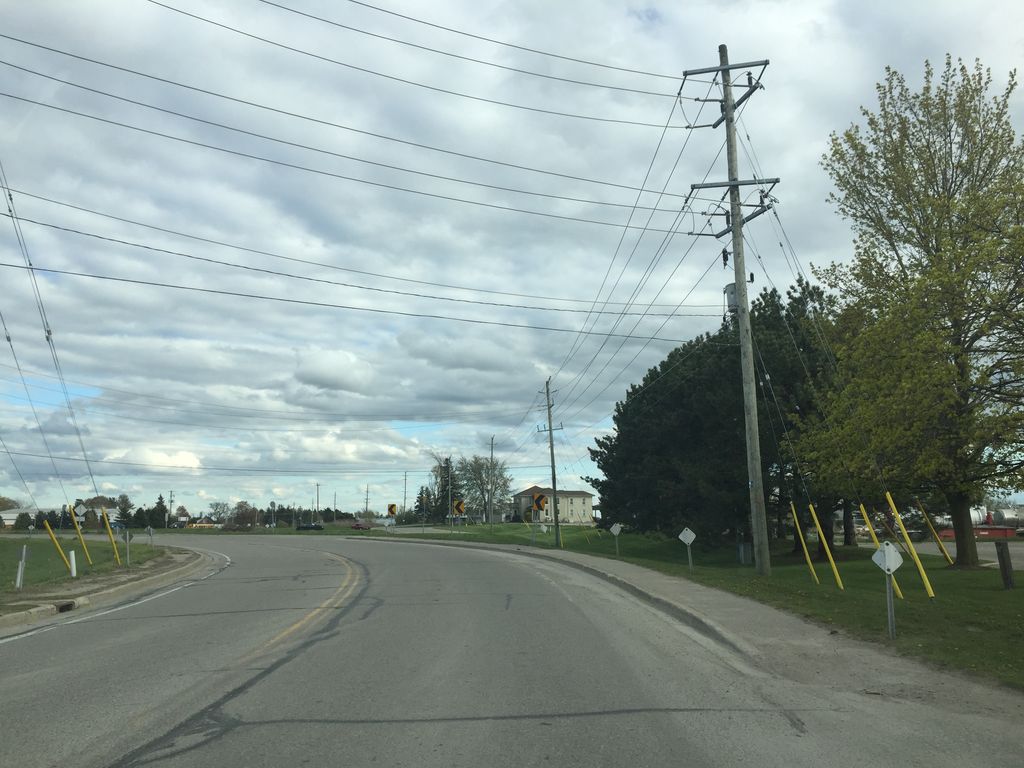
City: kitchener-waterloo